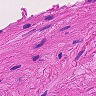
Metastatic tissue present: no